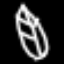
Label: leaf